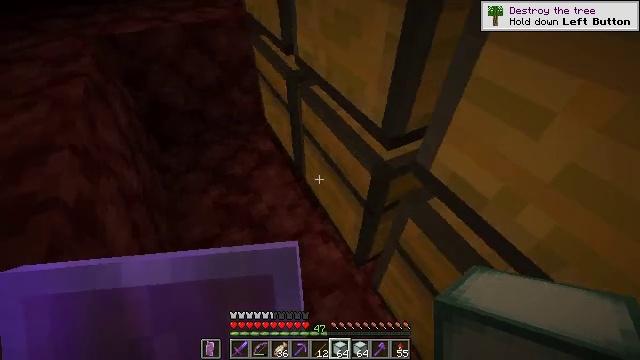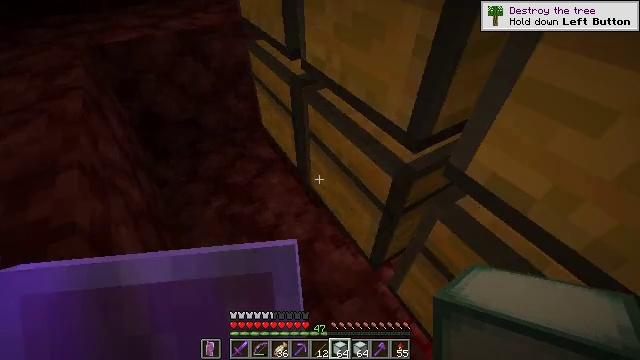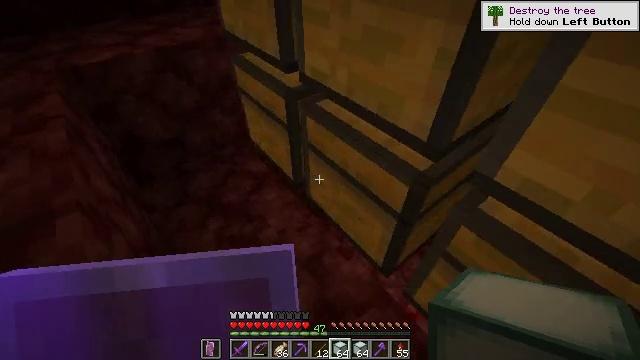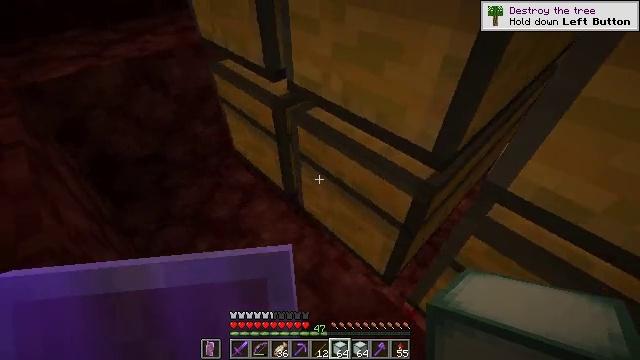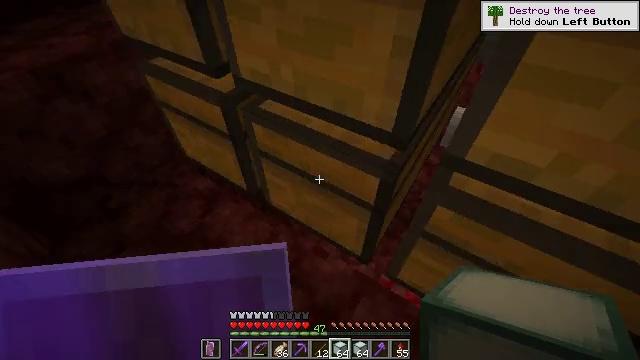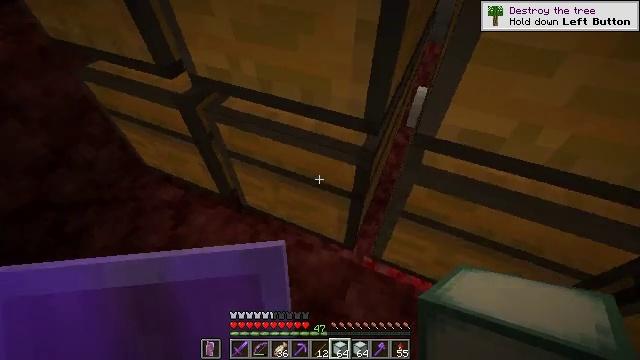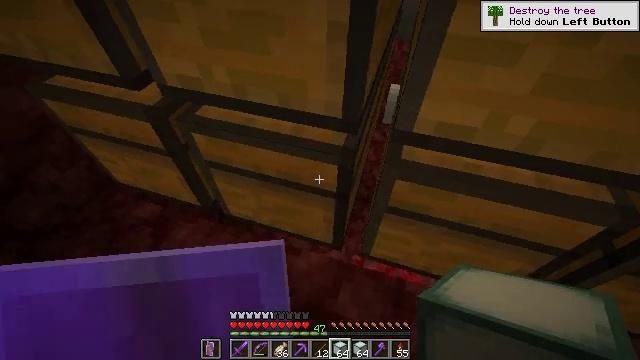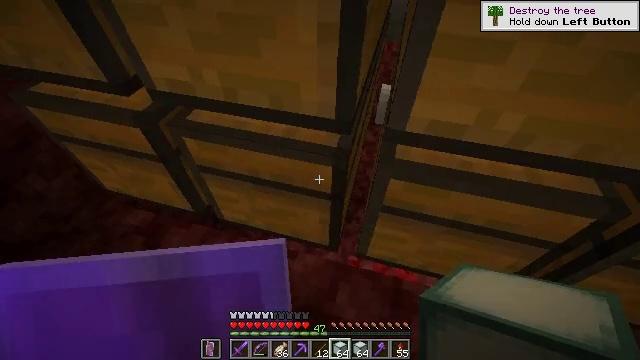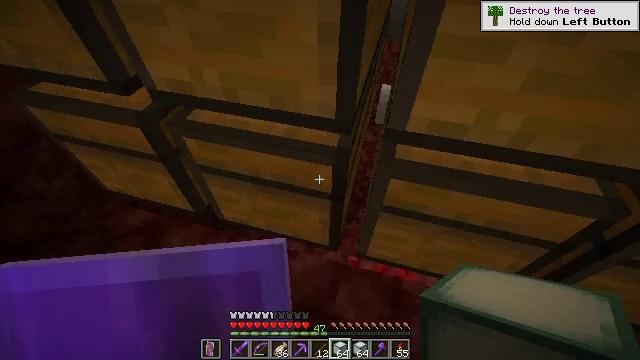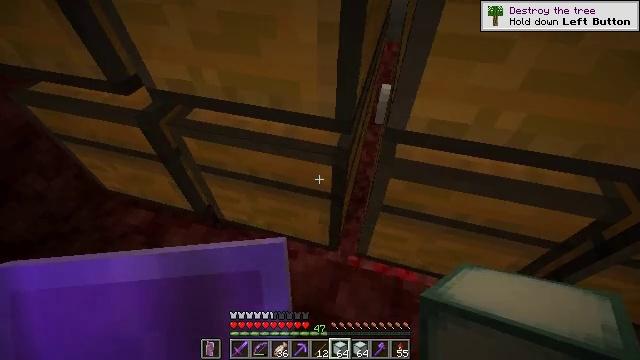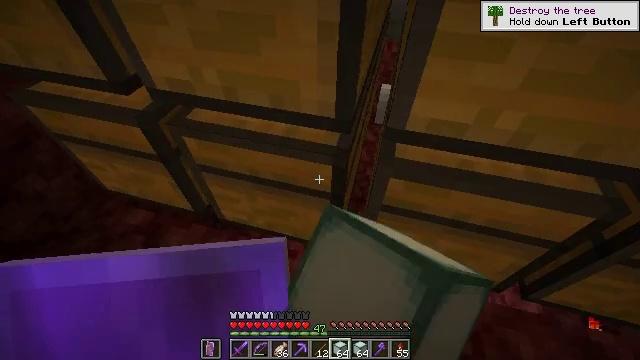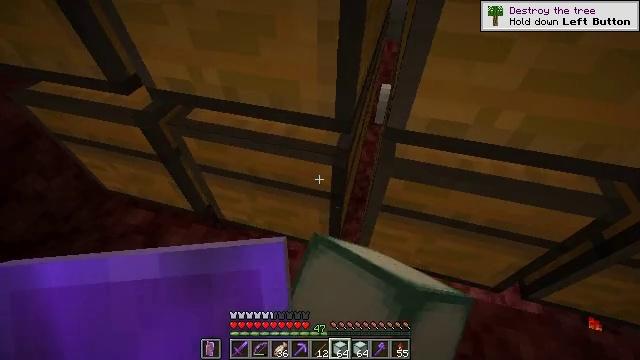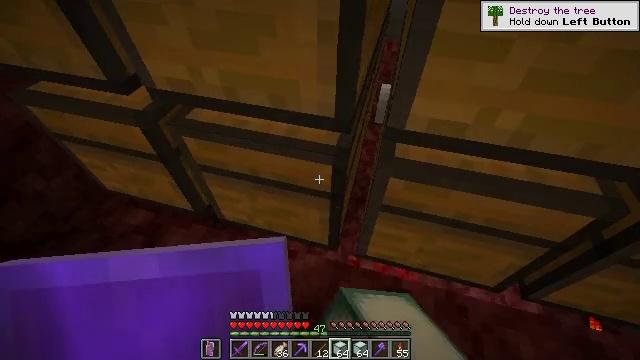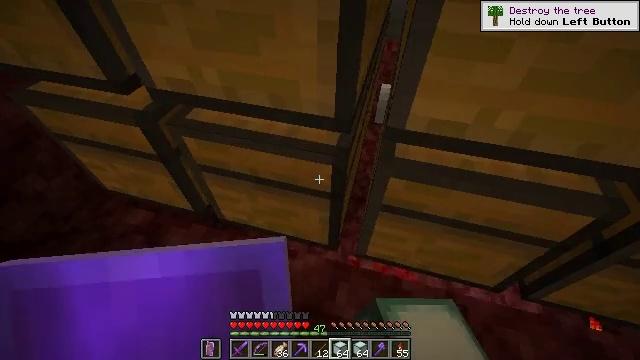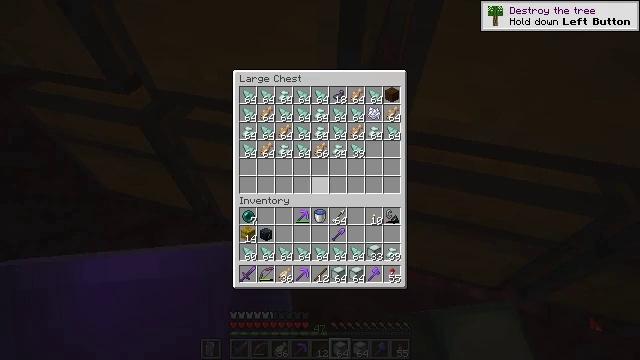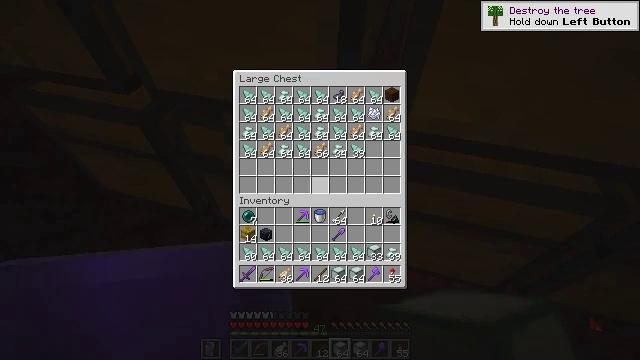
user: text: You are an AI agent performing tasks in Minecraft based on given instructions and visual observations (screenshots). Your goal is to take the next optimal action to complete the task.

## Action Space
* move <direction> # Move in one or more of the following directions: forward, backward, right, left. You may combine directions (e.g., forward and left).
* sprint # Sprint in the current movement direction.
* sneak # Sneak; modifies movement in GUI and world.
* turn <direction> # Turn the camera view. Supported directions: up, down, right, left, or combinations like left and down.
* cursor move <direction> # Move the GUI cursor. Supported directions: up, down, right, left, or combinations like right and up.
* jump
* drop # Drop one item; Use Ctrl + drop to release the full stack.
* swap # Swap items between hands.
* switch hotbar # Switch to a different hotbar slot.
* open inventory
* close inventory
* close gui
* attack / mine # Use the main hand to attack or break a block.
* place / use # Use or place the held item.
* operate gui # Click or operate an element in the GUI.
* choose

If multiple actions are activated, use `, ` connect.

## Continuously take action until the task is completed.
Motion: motion action
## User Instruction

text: Obtain a sea lantern through crafting.
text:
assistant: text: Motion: move left, turn right
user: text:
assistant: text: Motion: move left, turn right and up
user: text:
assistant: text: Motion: turn right
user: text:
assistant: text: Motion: turn right and down
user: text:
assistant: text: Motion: turn right and down
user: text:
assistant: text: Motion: turn right
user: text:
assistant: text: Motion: turn right
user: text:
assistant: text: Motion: no_op
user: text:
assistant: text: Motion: use / place
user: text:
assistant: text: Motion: use / place
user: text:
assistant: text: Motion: use / place
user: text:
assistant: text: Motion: use / place
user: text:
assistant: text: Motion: no_op
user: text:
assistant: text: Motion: no_op
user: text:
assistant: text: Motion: no_op
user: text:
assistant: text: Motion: no_op
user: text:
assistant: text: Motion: no_op
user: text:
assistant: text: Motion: no_op
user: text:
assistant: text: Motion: no_op
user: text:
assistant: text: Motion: no_op
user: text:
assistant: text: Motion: no_op
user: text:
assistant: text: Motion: no_op
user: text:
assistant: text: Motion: no_op
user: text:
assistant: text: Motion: no_op
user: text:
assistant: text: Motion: no_op
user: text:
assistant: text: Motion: turn left and up
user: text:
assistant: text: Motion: turn left
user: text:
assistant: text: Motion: no_op
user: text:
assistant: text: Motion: no_op
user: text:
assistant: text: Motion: no_op